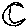
Label: moon